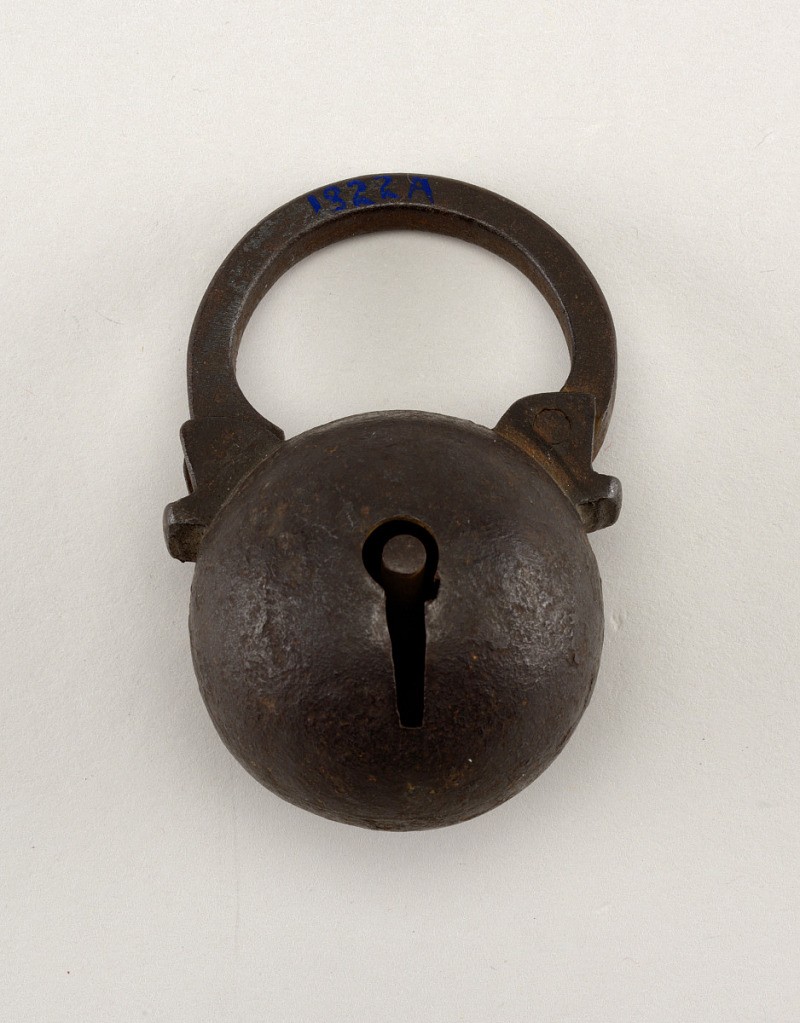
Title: Lock and key
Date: early 19th century
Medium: Iron
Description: Orb form with keyhole.